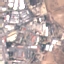
Land use / land cover: Industrial